Question: I was wondering if there is a way (any components/controls) that allow me to draw a simple Microsoft Word style table in my application window. Something like this:

Any ideas?
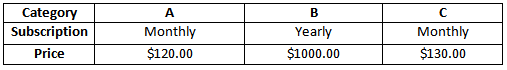
Answer: It depends on how you want to use it. Either use one of the 'ItemsControl' (like 'DataGrid', 'ListView' etc), do it directly with a 'Grid' panel (as recommended by the other answers) or use a 'FlowDocument'
'FlowDocument' allows you to specify Tables, Rows and Columns. You can also select several cells at once for Copy/Paste etc.

'''
<FlowDocumentReader UseLayoutRounding="True" SnapsToDevicePixels="True">
<FlowDocumentReader.Resources>
<Style TargetType="TableCell">
<Setter Property="TextAlignment" Value="Center"/>
</Style>
</FlowDocumentReader.Resources>
<FlowDocument>
<Table CellSpacing="0">
<Table.Columns>
<TableColumn/>
<TableColumn/>
<TableColumn/>
<TableColumn/>
</Table.Columns>
<TableRowGroup>
<TableRow>
<TableCell BorderBrush="Black" BorderThickness="1">
<Paragraph FontWeight="Bold">Category</Paragraph>
</TableCell>
<TableCell BorderBrush="Black" BorderThickness="0,1,1,1">
<Paragraph FontWeight="Bold">A</Paragraph>
</TableCell>
<TableCell BorderBrush="Black" BorderThickness="0,1,1,1">
<Paragraph FontWeight="Bold">B</Paragraph>
</TableCell>
<TableCell BorderBrush="Black" BorderThickness="0,1,1,1">
<Paragraph FontWeight="Bold">C</Paragraph>
</TableCell>
</TableRow>
<TableRow>
<TableCell BorderBrush="Black" BorderThickness="1,0,1,1">
<Paragraph FontWeight="Bold">Subscription</Paragraph>
</TableCell>
<TableCell BorderBrush="Black" BorderThickness="0,0,1,1">
<Paragraph>Monthly</Paragraph>
</TableCell>
<TableCell BorderBrush="Black" BorderThickness="0,0,1,1">
<Paragraph>Yearly</Paragraph>
</TableCell>
<TableCell BorderBrush="Black" BorderThickness="0,0,1,1">
<Paragraph>Monthly</Paragraph>
</TableCell>
</TableRow>
<TableRow>
<TableCell BorderBrush="Black" BorderThickness="1,0,1,1" TextAlignment="Center">
<Paragraph FontWeight="Bold">Price</Paragraph>
</TableCell>
<TableCell BorderBrush="Black" BorderThickness="0,0,1,1">
<Paragraph>$120.00</Paragraph>
</TableCell>
<TableCell BorderBrush="Black" BorderThickness="0,0,1,1">
<Paragraph>$1000.00</Paragraph>
</TableCell>
<TableCell BorderBrush="Black" BorderThickness="0,0,1,1">
<Paragraph>$130.00</Paragraph>
</TableCell>
</TableRow>
</TableRowGroup>
</Table>
</FlowDocument>
</FlowDocumentReader>
'''
This page is full of usefull examples about this: <URL>